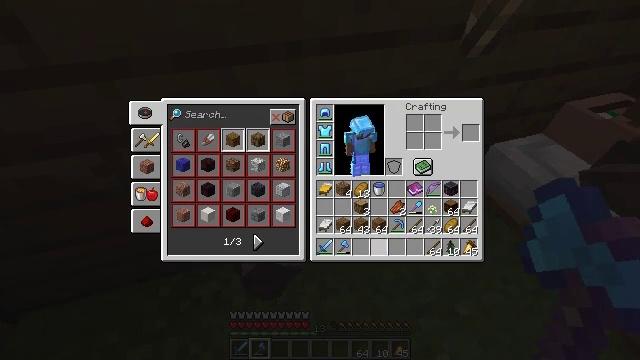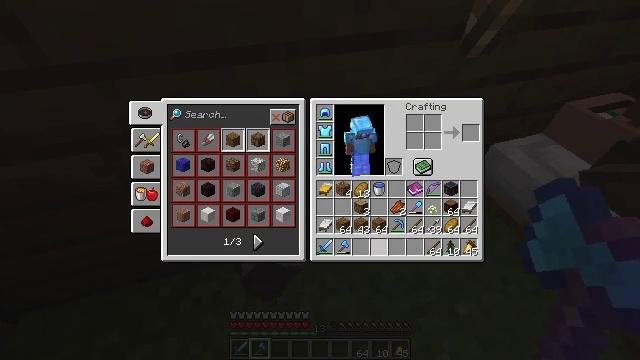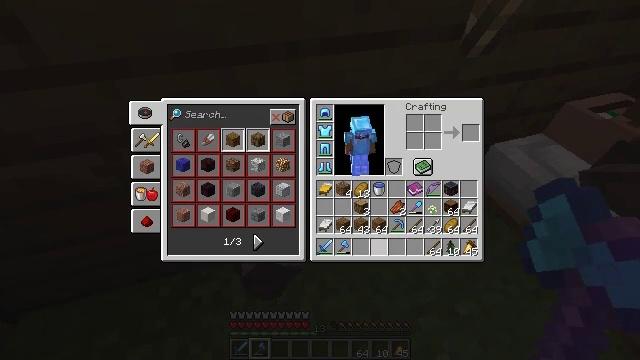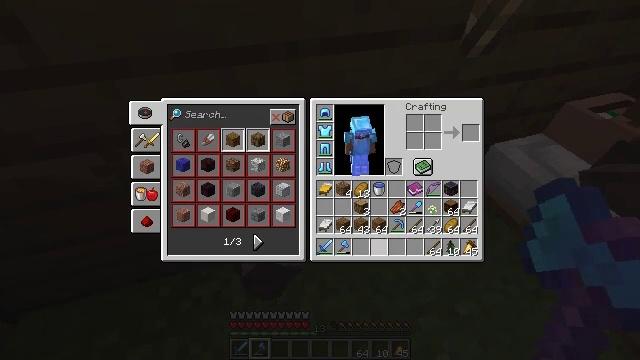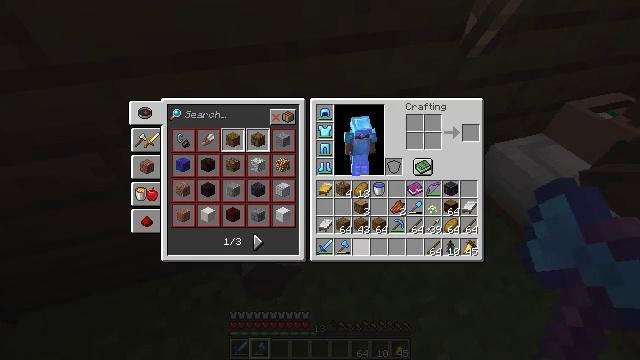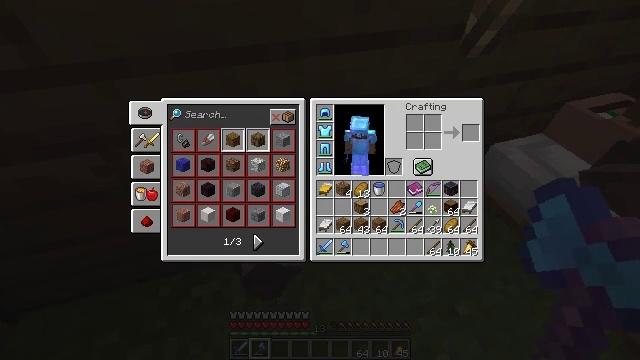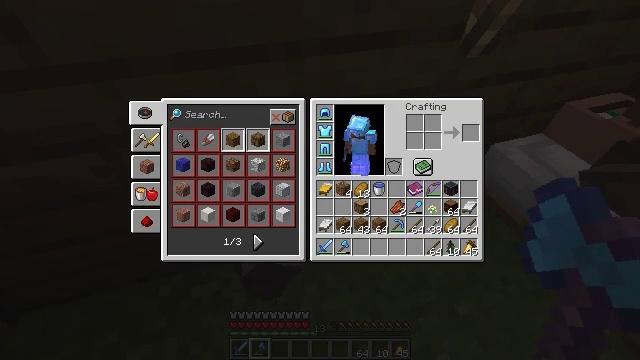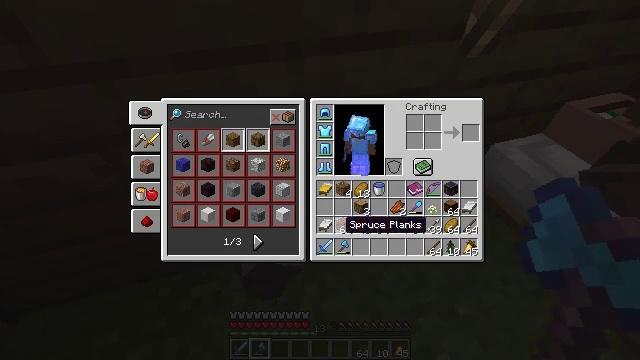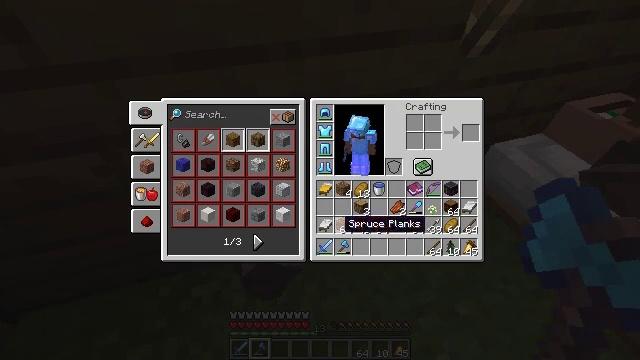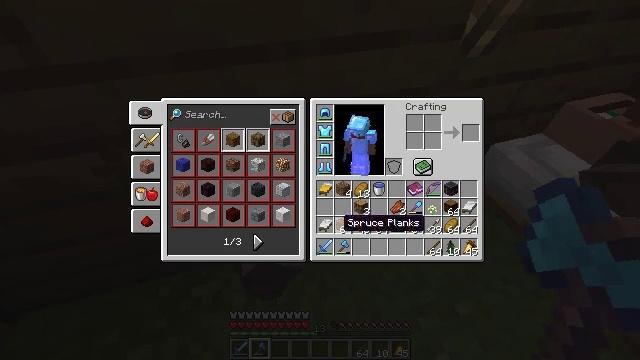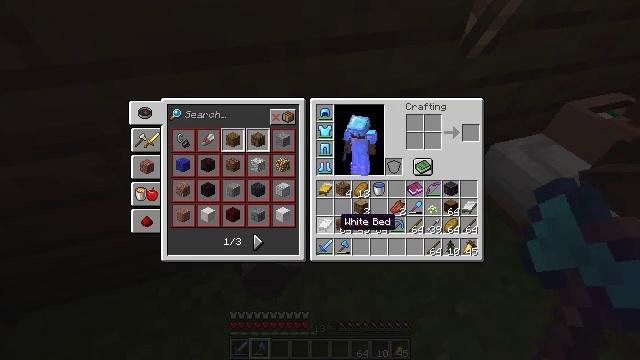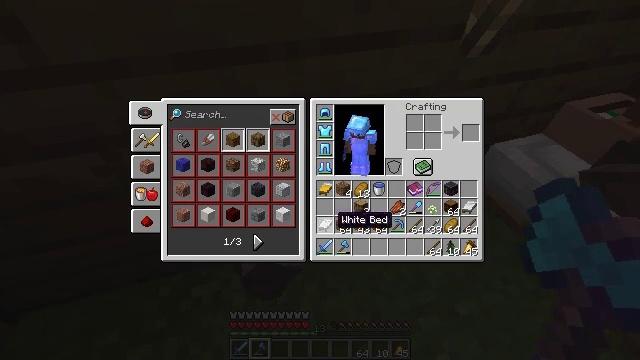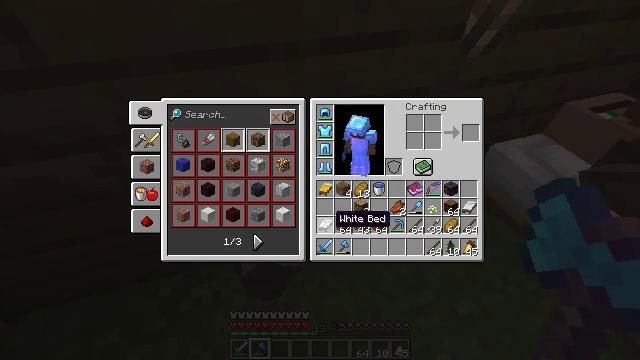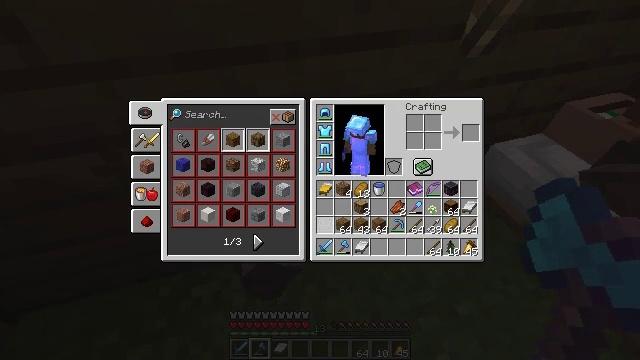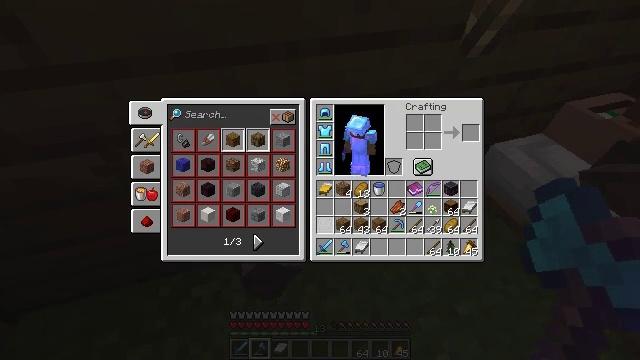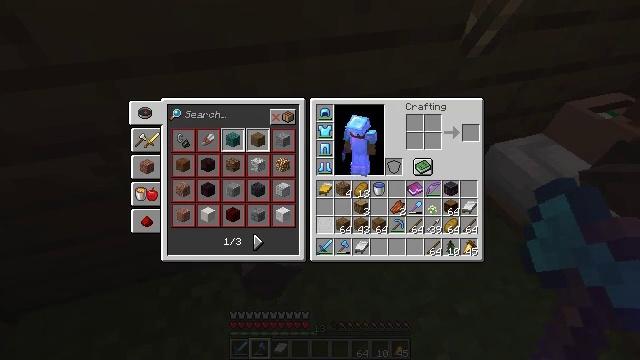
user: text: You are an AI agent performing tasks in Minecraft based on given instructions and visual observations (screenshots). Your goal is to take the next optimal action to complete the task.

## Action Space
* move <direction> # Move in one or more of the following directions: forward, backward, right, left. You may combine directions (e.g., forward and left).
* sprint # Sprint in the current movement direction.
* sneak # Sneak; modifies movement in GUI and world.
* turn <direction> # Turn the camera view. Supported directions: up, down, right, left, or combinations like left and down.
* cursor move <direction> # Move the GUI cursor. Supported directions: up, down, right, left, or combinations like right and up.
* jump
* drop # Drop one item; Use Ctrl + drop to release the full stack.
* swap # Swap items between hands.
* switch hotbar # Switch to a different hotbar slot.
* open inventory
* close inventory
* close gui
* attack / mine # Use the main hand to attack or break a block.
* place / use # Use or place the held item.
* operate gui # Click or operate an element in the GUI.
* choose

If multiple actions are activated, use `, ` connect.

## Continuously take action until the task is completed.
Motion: motion action
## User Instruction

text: Collect the yellow bed from its place.
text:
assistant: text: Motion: sneak, cursor move left
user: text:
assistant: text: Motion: sneak
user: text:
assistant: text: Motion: sneak
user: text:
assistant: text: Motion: sneak, cursor move left
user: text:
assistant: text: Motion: sneak, cursor move left
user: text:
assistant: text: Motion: sneak
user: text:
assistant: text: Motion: sneak
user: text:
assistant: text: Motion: sneak
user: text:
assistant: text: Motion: sneak
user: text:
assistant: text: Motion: sneak
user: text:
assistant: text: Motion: sneak
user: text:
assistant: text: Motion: sneak
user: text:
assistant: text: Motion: sneak, operate gui
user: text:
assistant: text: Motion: sneak, operate gui
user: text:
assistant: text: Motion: sneak, operate gui
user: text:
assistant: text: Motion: sneak, cursor move up, operate gui
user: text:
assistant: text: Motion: sneak, cursor move up
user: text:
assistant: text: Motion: sneak
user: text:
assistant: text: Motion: sneak
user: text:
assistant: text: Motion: sneak
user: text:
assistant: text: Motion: sneak, operate gui
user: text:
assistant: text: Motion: sneak, operate gui
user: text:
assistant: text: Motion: sneak, cursor move right, operate gui
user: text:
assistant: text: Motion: sneak, cursor move right and down
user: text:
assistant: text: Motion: sneak, cursor move right
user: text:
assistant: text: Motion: sneak
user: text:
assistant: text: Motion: sneak
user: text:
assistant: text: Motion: sneak
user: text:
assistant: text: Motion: sneak
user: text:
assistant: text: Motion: sneak